Question: I would have hundreds of such layouts (please see image below), so I need to construct it in most efficient way. There are three areas, two first are aligned by bottom line, left one contains 'ImageView', second one two 'TextView's one under another. There is another view with 'TextView' under the second one. Shall I use 'TableLayout' as container and 'LinearLayout' for the second one? Would it be efficient? Thank you.

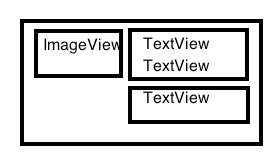
Answer: Try this
'''
<RelativeLayout xmlns:android="http://schemas.android.com/apk/res/android"
xmlns:tools="http://schemas.android.com/tools"
android:layout_width="match_parent"
android:layout_height="match_parent"
tools:context=".MainActivity" >
<ImageView
android:id="@+id/imageView1"
android:layout_width="wrap_content"
android:layout_height="wrap_content"
android:layout_alignParentLeft="true"
android:layout_alignParentTop="true"
android:layout_marginLeft="41dp"
android:layout_marginTop="39dp"
android:src="@drawable/ic_launcher" />
<LinearLayout
android:id="@+id/linearLayout1"
android:layout_width="wrap_content"
android:layout_height="wrap_content"
android:layout_alignParentRight="true"
android:layout_alignTop="@+id/imageView1"
android:layout_marginLeft="10dp"
android:layout_toRightOf="@+id/imageView1"
android:orientation="vertical" >
<TextView
android:id="@+id/textView1"
android:layout_width="wrap_content"
android:layout_height="wrap_content"
android:text="TextView 1" />
<TextView
android:id="@+id/textView1"
android:layout_width="wrap_content"
android:layout_height="wrap_content"
android:text="TextView 2" />
</LinearLayout>
<TextView
android:id="@+id/textView2"
android:layout_width="wrap_content"
android:layout_height="wrap_content"
android:layout_alignLeft="@+id/linearLayout1"
android:layout_alignParentBottom="true"
android:layout_alignParentRight="true"
android:layout_below="@+id/imageView1"
android:text="TextView" />
'''